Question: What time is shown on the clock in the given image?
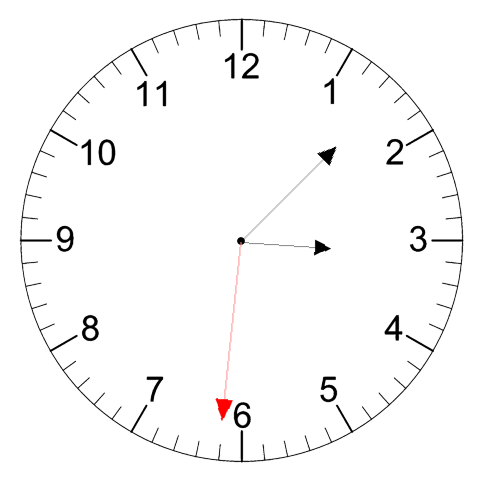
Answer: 03:07:31